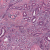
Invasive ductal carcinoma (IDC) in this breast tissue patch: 1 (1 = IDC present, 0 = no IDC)